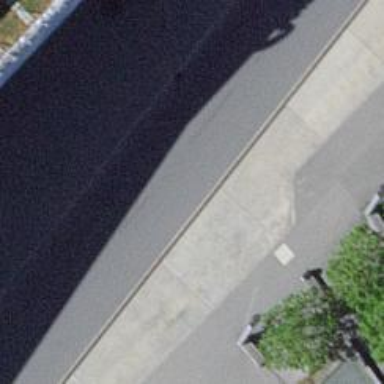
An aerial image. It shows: Bus stop with designated public transport stop position.